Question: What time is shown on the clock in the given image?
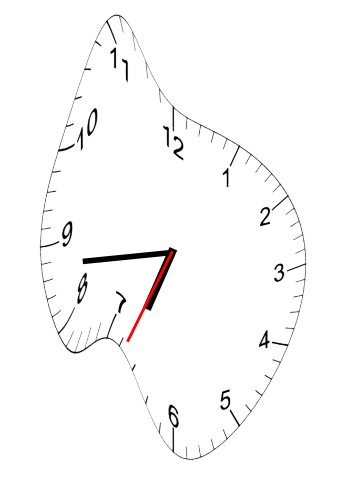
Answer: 06:43:34